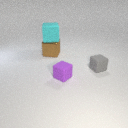
small gray rubber cube in front of large brown metal cube